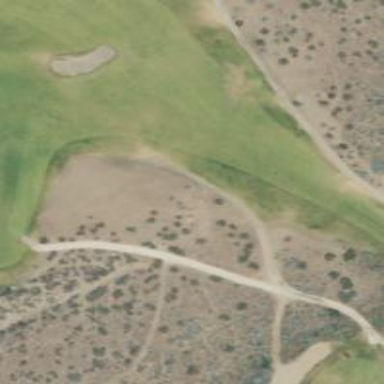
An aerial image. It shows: Service road designated as golf cart path.